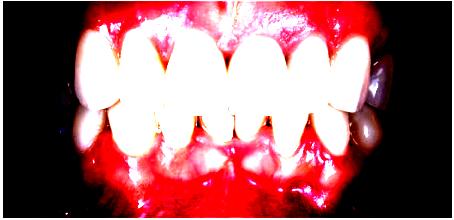
Condition: Gingivitis